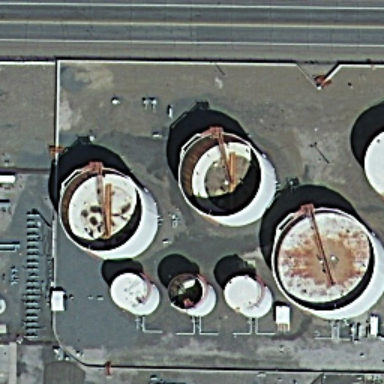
Some storage tanks are scattered distributed on the ground .